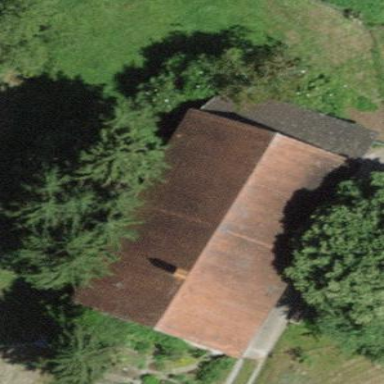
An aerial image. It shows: Farm building.